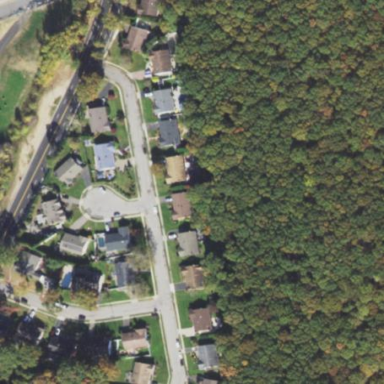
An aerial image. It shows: This residential area consists of single-family homes.